Question: I've written a date control that's used for displaying days for a variable range laid out by month. The days are designed to display a two-letter code for either the AM, PM or entire day and may have their backgrounds set to specific colours, for example:

To get the days to be evenly spaced and to match the day number columns I've used a UniformGrid contained in a Stackpanel:
'''
<StackPanel DockPanel.Dock="Bottom" Orientation="Horizontal">
<ItemsControl Name="cal" ItemsSource="{Binding Days}">
<ItemsControl.ItemsPanel>
<ItemsPanelTemplate>
<UniformGrid Rows="13" Columns="32" Margin="0,0,1,5" Width="1158" />
</ItemsPanelTemplate>
</ItemsControl.ItemsPanel>
<ItemsControl.ItemTemplate>
<DataTemplate>
<local:ucYearViewDay/>
</DataTemplate>
</ItemsControl.ItemTemplate>
</ItemsControl>
</StackPanel>
'''
The days are each a user control (that impliments 'INotifyPropertyChanged') I've designed that support showing AM, PM or full day codes. The days are then added to the ObservableCollection that the date control is bound to.
All of the above set up work is done from calls in the constructor, when 'Form.Show()' is called it takes about 10-12 seconds to render the form.
I've spent a bit of time reading up on what I can do to speed this up but I don't seem to be able to find anything to help. I've tried setting the ItemsControl to make use of Virtualizing as suggested in <URL> but I didn't find anything that helped much.
Based on what I've said, are there any other techniques that I could employ to speed things up? I suppose I could do away with the binding and write to the controls directly but this would be a last resort.
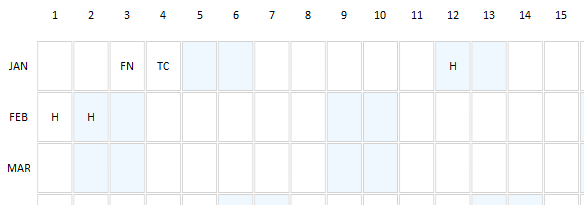
Answer: Based on @Erno de Weerd's suggestion of using some performance tools I had a hunt around and after reading <URL> I used the 'Performance Analysis' option on the 'Analyze' menu and let a trace run.
The results were quite surprising to me. Whilst the loading of the calendar featured on the 'Functions Doing Most Individual Work' list they didn't really stand out. What was taking up all the time was a piece of code I initiated via 'Task.Factory.StartNew()' that initiated a 'NamedPipeServerStream':

<URL> is used by an interface to check for incoming messages to another part of the application. Whilst I've not noticed it slowing down the application it seems that it reacts badly when the application is busy on WPF-related tasks. Removing this code means that the calendar control loads in less than two seconds. I'll be re-writing the offending code shortly.
So, lesson learnt: <URL>. Thanks for all the comments, help and suggestions.